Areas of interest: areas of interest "Transportation stations"
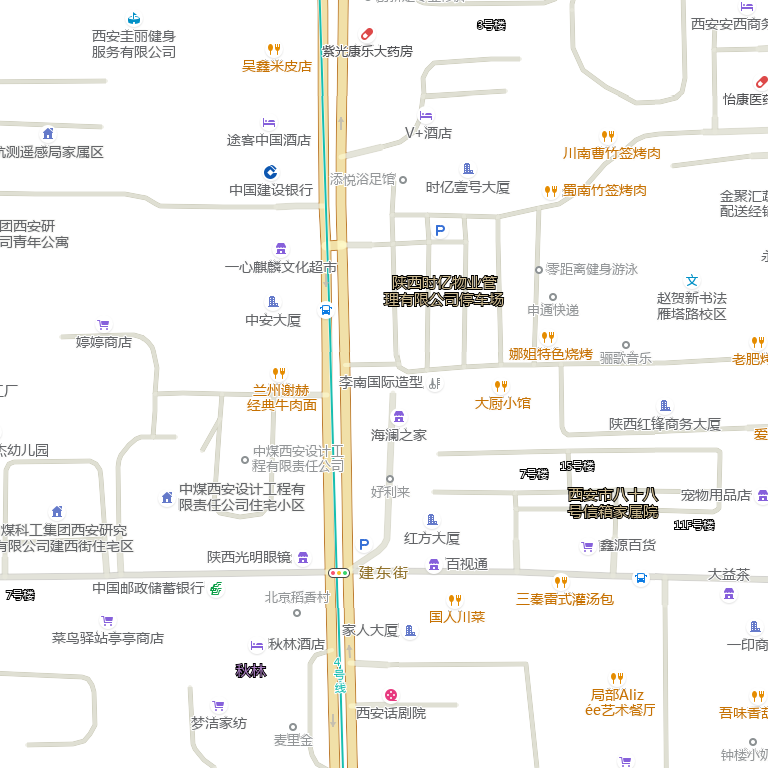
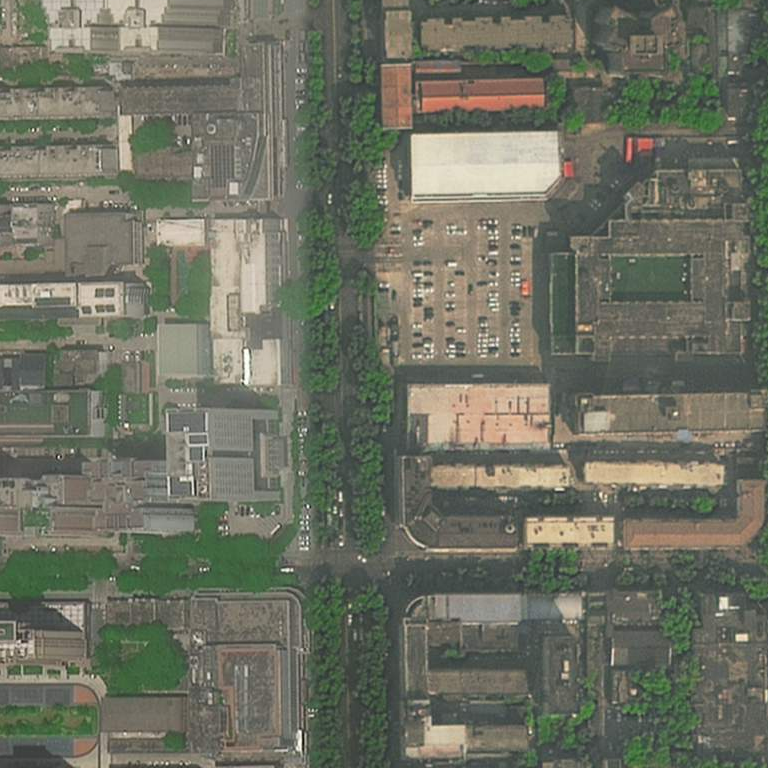